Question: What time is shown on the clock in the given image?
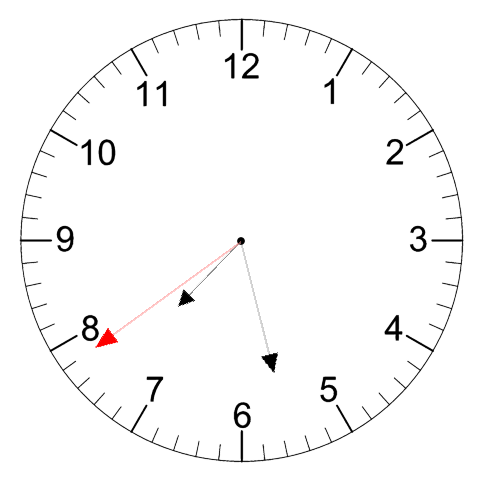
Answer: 07:27:39